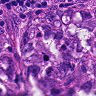
Metastatic tissue present: yes